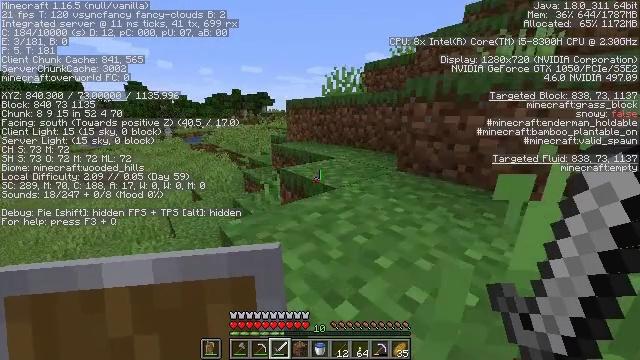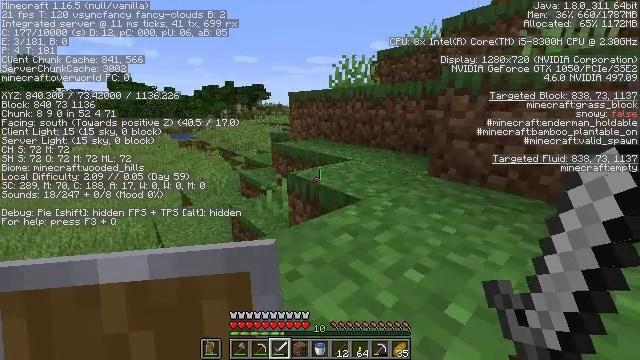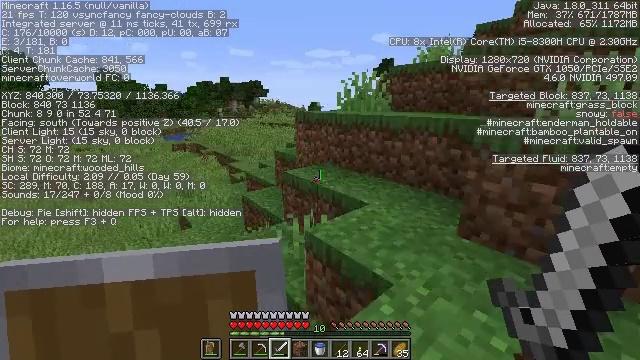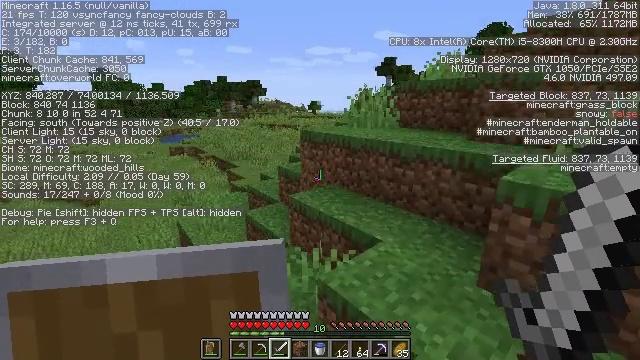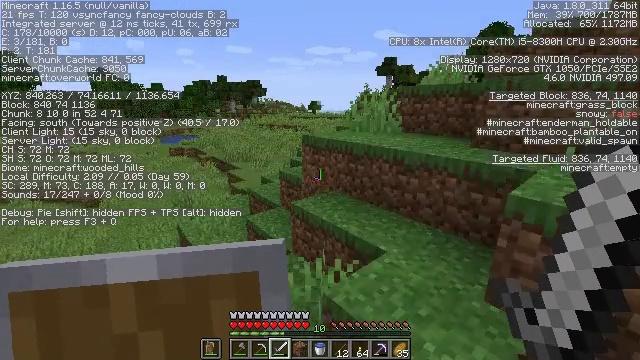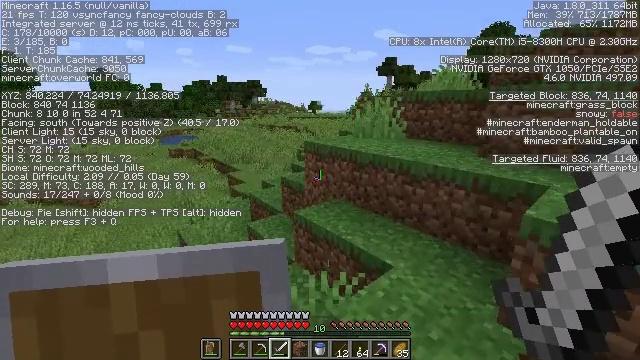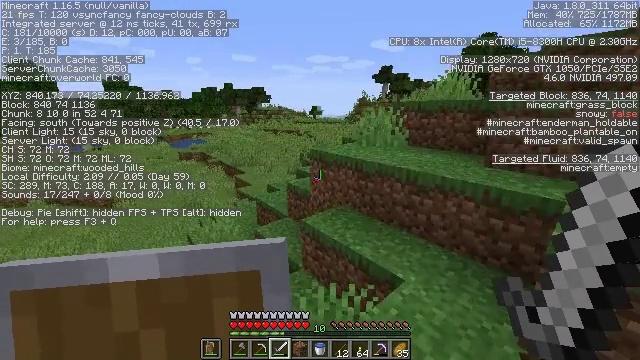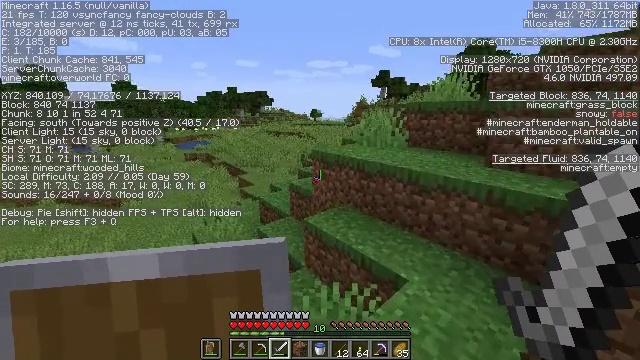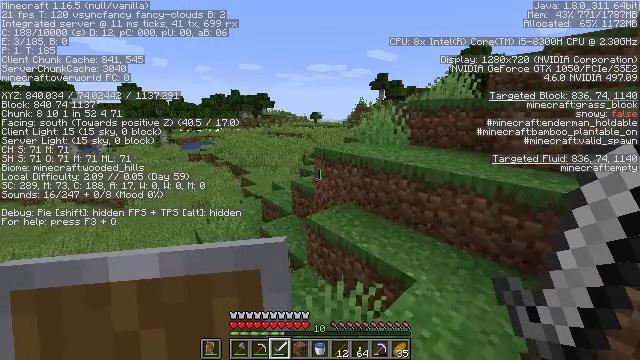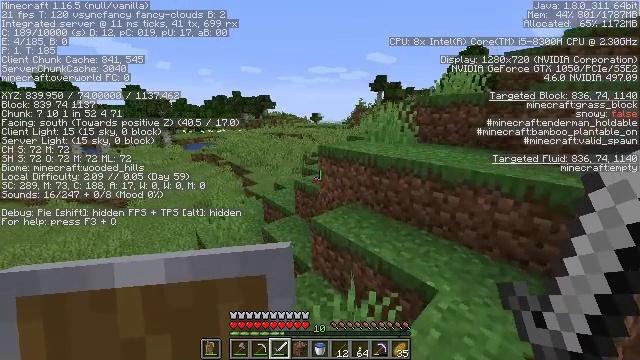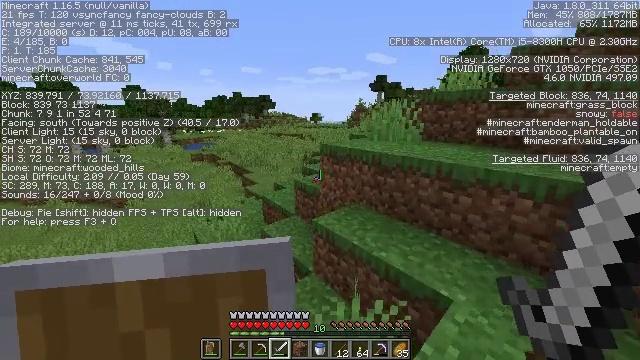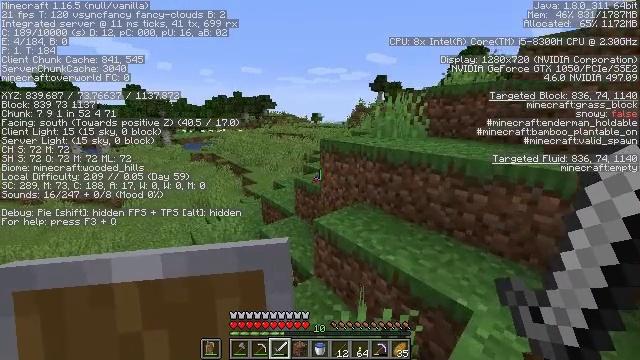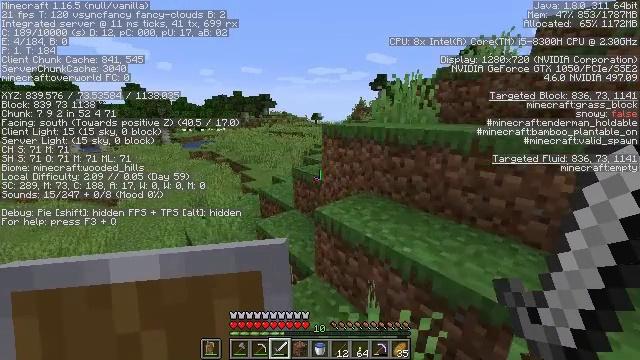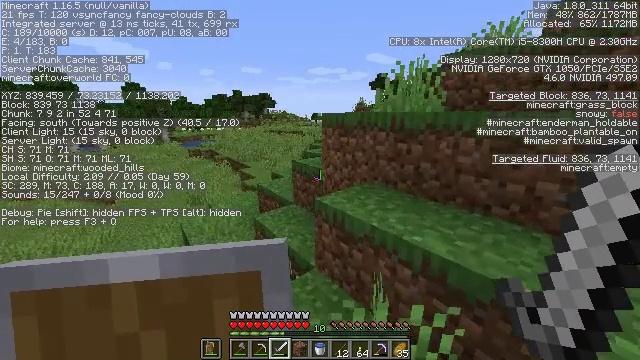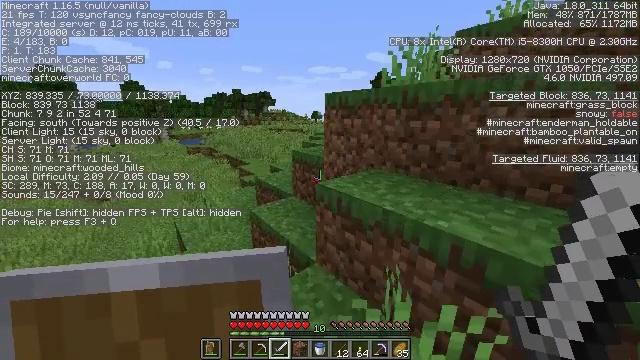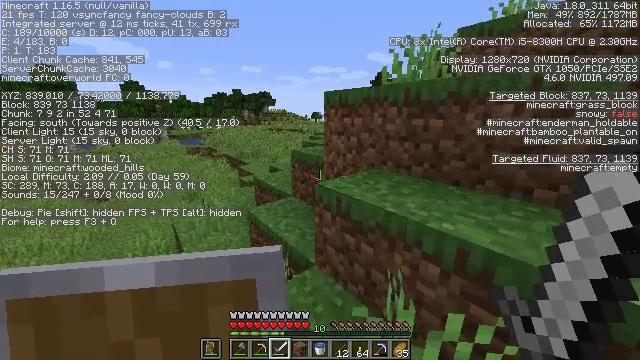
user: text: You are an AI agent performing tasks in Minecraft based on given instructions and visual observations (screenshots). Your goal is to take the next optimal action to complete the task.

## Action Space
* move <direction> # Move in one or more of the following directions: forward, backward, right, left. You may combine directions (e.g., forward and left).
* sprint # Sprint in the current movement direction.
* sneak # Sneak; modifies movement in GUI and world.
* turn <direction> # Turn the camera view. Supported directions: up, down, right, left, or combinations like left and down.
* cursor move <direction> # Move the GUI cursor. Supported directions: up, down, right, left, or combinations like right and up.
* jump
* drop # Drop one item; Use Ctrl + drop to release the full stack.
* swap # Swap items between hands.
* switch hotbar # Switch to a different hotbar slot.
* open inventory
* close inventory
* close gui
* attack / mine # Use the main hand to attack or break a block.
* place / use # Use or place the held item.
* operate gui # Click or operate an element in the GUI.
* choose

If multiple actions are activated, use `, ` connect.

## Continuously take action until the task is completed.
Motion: motion action
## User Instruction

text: Gather the yellow bed by attacking it.
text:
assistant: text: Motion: move forward, sprint, jump
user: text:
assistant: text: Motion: move forward, sprint, jump
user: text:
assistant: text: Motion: move forward, sprint, jump
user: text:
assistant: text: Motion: move forward, sprint, jump
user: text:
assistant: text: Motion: move forward, sprint, jump
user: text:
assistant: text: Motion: move forward, sprint, jump
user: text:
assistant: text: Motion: move forward, sprint, jump
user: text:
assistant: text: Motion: move forward, sprint, jump
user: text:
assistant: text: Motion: move forward, sprint, jump
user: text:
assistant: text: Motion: move forward, sprint, jump
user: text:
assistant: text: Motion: move forward, sprint, jump
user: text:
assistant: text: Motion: move forward, sprint, jump
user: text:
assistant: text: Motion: move forward, sprint, jump
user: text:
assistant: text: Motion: move forward, sprint, jump
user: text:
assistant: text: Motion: move forward, sprint, jump
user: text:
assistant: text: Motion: move forward, sprint, jump
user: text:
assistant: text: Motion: move forward, sprint, jump
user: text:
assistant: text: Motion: move forward, sprint, jump
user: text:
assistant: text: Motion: move forward, sprint, jump
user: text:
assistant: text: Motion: move forward, sprint, jump
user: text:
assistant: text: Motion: move forward, sprint, jump
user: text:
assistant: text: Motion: move forward, sprint, jump
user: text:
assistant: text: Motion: move forward, sprint, jump
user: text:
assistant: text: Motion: move forward, sprint, jump
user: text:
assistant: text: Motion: move forward, sprint, jump
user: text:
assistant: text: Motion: move forward, sprint, jump
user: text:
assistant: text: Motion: move forward, sprint, jump
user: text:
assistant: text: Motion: move forward, sprint, jump
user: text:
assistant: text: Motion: move forward, sprint, jump
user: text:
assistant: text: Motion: move forward, sprint, jump